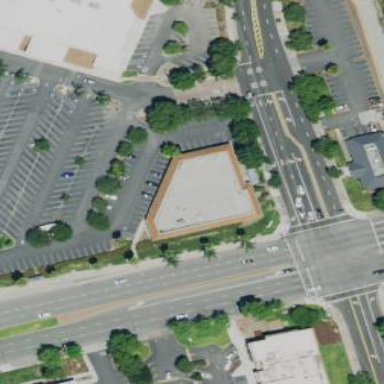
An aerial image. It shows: Commercial building housing fast food establishment.